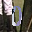
Label: 0